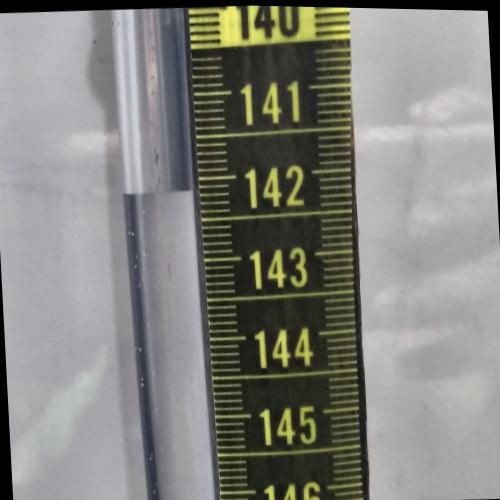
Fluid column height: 142.1 cm